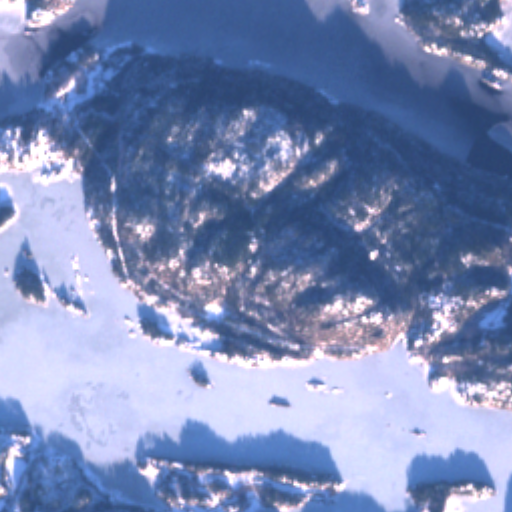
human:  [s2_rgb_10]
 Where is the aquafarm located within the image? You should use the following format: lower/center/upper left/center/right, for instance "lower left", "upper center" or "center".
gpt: The aquafarm is located in the upper right of the image.
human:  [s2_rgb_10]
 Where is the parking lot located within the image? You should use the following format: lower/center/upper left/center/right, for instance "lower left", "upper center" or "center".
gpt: The parking lot is located in the center right of the image.
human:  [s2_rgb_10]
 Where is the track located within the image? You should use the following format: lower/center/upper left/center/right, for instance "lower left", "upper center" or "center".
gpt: There is no track in the image.